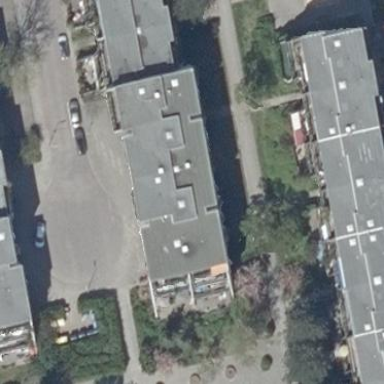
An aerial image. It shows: Apartment building with flat roof.